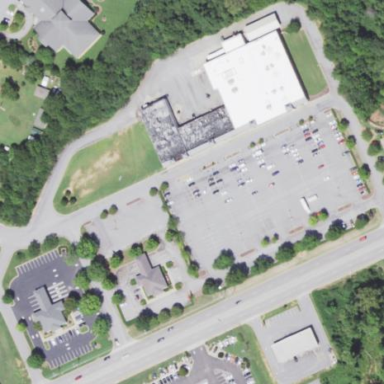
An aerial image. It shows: Commercial area.